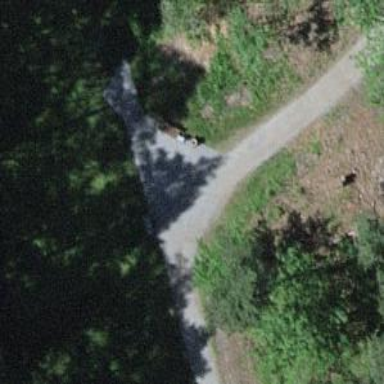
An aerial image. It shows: Designated golf cart path that is grade 2 track.